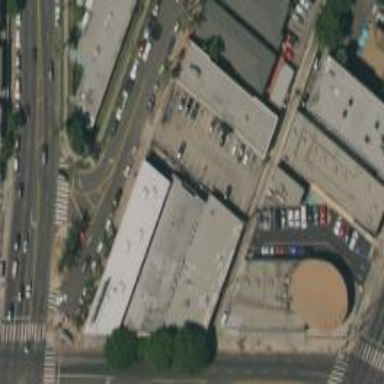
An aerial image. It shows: Retail building.